Aerial crown-view tile of a tropical tree (Barro Colorado Island, Panama), acquired 20241014:
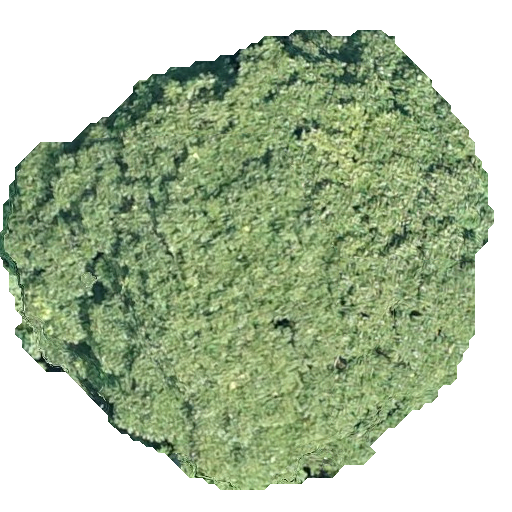
Species: Dipteryx oleifera
GBIF accepted scientific name: Dipteryx oleifera
Crown area: 255.929 m²